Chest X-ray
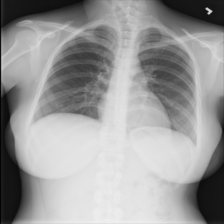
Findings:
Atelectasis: negative
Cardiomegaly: negative
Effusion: negative
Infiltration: negative
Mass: negative
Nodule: negative
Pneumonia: negative
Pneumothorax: negative
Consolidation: negative
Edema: negative
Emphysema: negative
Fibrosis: negative
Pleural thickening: negative
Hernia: negative